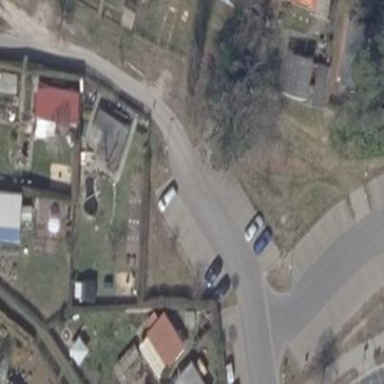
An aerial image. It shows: Parking area with grass paver surface.